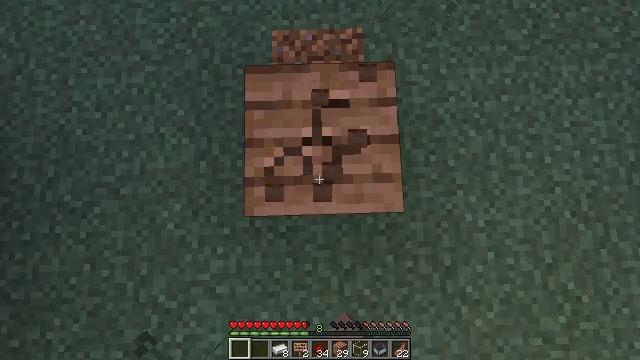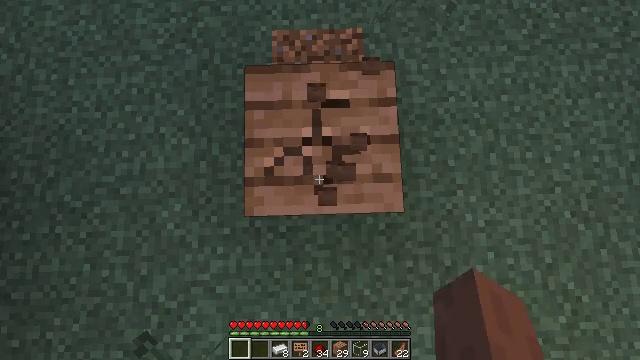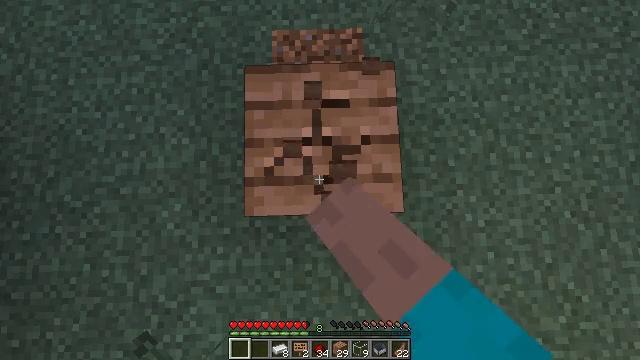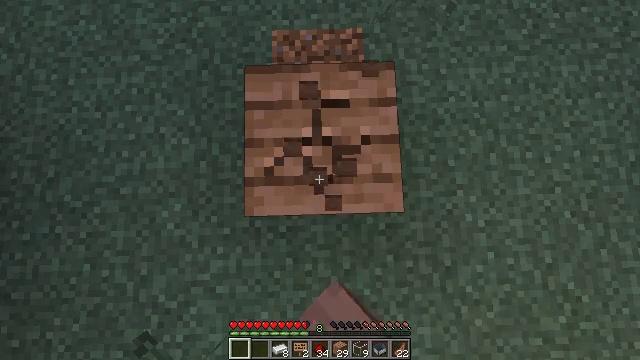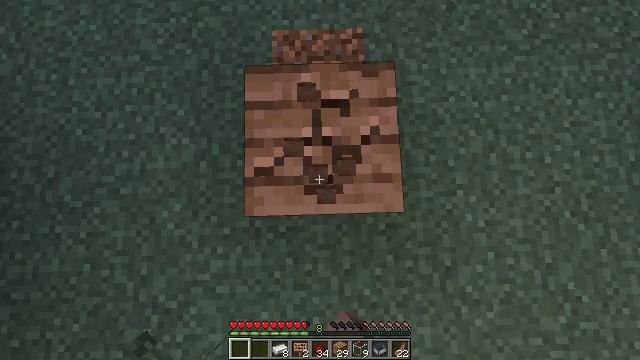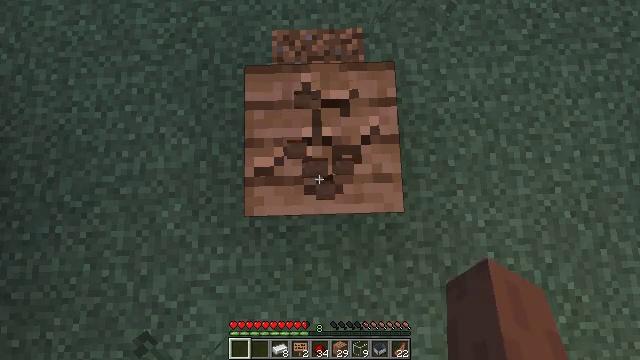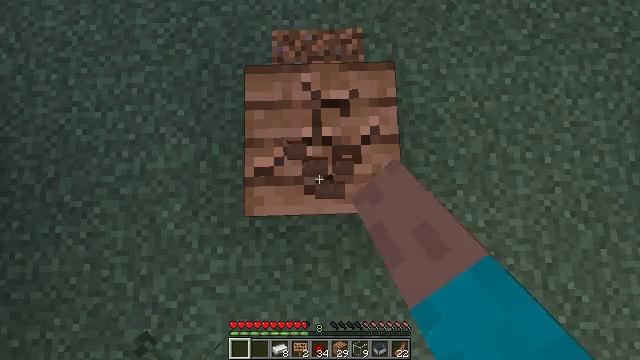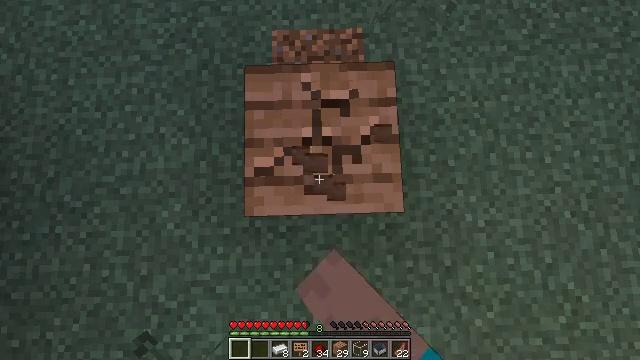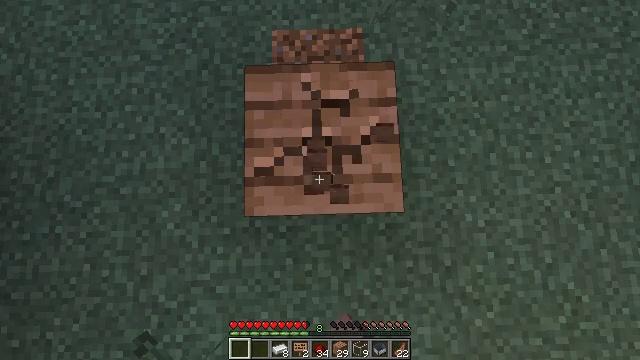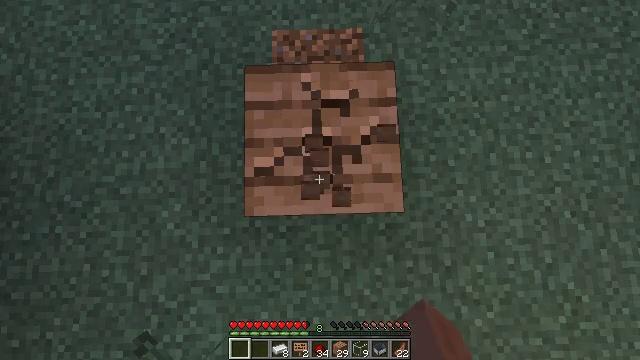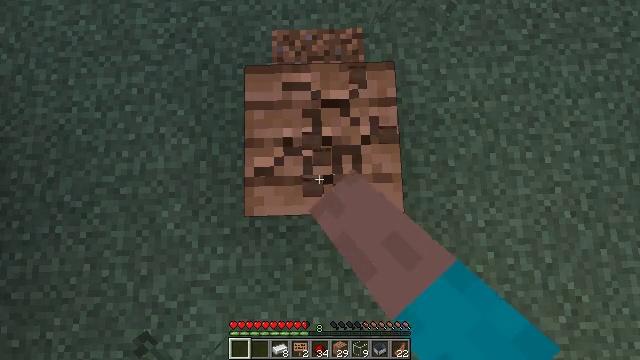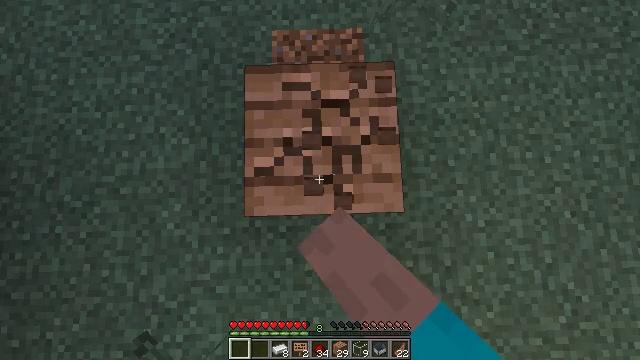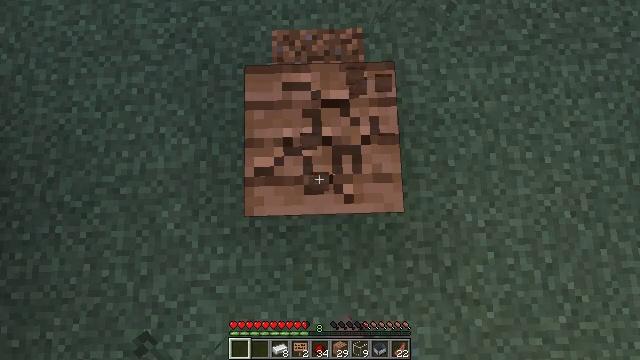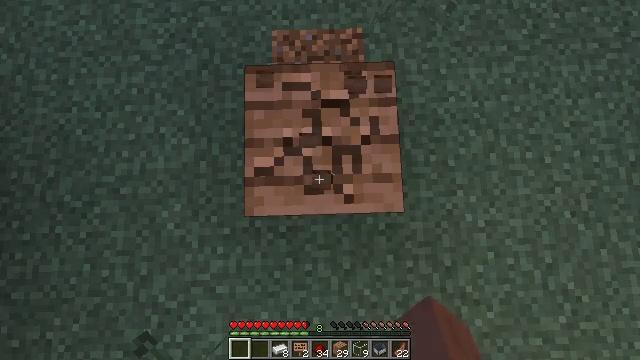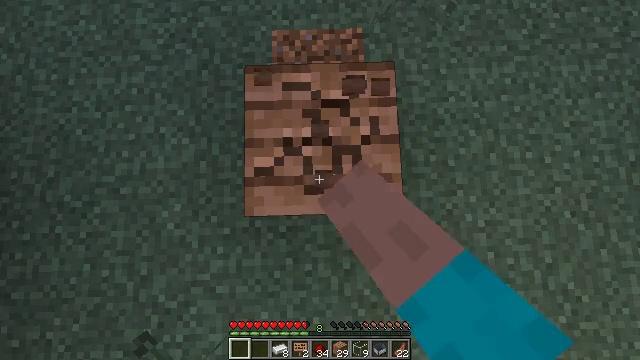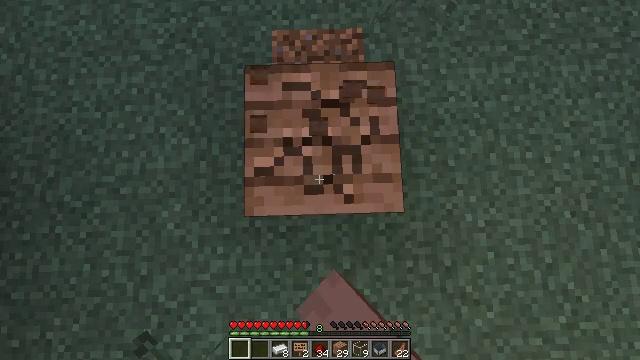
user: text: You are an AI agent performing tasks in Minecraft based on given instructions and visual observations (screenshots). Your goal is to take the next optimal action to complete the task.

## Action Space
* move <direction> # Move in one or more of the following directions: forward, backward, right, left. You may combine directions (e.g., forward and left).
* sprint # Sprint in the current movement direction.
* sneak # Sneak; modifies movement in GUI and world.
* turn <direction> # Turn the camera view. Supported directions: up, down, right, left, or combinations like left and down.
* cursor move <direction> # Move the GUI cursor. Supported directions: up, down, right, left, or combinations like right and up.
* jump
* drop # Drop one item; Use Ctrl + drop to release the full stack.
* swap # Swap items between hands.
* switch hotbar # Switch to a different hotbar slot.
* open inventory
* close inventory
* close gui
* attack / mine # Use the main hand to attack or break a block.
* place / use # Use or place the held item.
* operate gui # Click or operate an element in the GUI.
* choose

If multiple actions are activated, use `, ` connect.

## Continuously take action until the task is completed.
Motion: motion action
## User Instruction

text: Retrieve jungle planks by mining.
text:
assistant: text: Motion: attack / mine
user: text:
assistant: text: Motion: attack / mine
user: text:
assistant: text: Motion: attack / mine
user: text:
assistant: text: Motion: attack / mine
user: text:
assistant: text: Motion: attack / mine
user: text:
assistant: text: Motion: attack / mine
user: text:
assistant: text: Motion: attack / mine
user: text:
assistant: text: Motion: attack / mine
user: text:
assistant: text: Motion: attack / mine
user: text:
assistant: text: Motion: attack / mine
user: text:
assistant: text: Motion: attack / mine
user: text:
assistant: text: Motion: attack / mine
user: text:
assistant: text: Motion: attack / mine
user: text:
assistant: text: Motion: attack / mine
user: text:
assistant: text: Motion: attack / mine
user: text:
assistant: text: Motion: attack / mine
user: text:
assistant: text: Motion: attack / mine
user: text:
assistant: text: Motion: attack / mine
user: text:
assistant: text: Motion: attack / mine
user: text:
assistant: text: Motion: attack / mine
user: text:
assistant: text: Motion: attack / mine
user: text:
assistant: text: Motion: attack / mine
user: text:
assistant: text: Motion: attack / mine
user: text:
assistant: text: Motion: attack / mine
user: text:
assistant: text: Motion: attack / mine
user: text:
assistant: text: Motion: attack / mine
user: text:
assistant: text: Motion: attack / mine
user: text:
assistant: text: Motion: attack / mine
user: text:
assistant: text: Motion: attack / mine
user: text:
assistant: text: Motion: attack / mine